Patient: sex M, age 42
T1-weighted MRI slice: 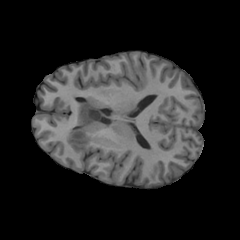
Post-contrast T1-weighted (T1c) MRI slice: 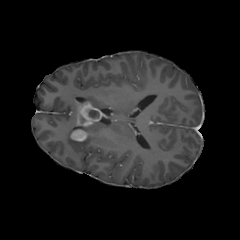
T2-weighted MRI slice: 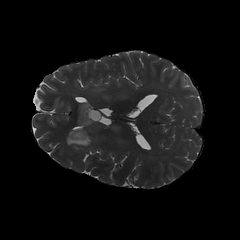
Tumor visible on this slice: yes
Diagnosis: Glioblastoma, IDH-wildtype
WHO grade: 4